Question: I need to create a map application that highlights various hot spots around the globe. Google Maps would be ideal since my only issue with it is that it's so universal, it can tend to look a bit generic. I'd therefore like to spice it up a bit with my own graphics. I'm wondering if there are ways to skin it (or some cool libraries)?
Campaign Monitor (see attached image) has a nice implementation. It's powered by Google Maps but the map itself and the icons look bespoke (I could be wrong).

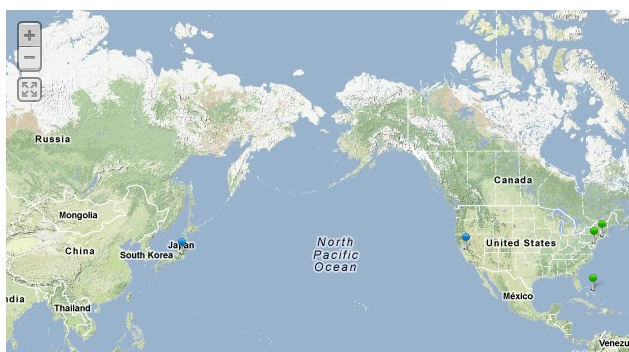
Answer: The CampaignMonitor.com example you post (their <URL> which should go into a little more depth with regards to the API and how to manipulate it to use your own custom graphics.